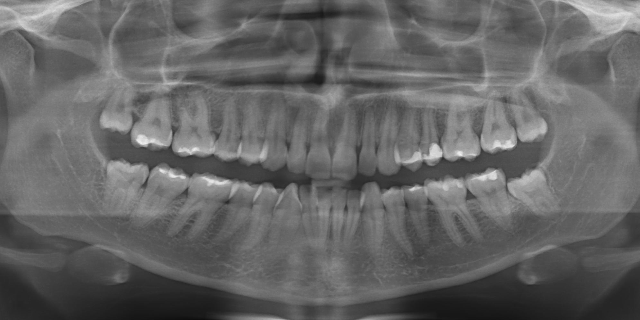
adult